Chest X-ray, AP view. Patient: 65 years old, sex M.
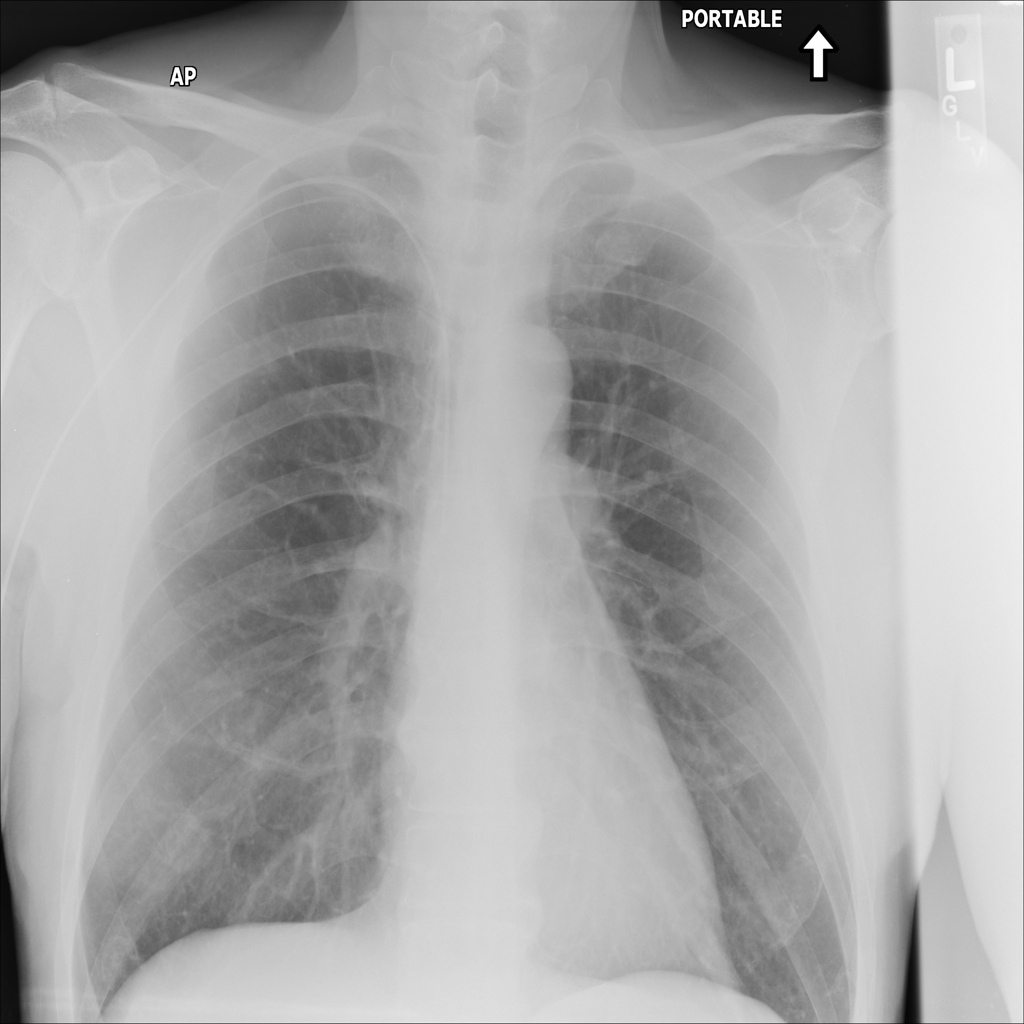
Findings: No Finding